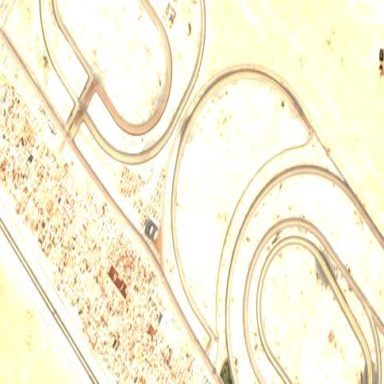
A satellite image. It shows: Sandy track designated for camel racing.